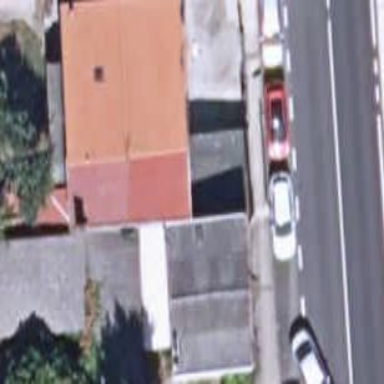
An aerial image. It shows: Simple house.